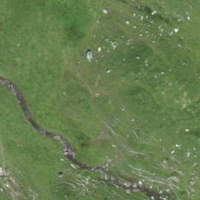
EUNIS habitat code: 23
Species observed at this site:
Pyrausta despicata